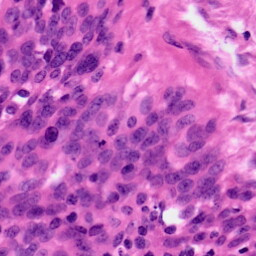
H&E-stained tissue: Ovarian